Field crop: maize
Growth stage: 1
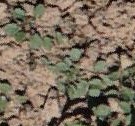
Species: convolvulus